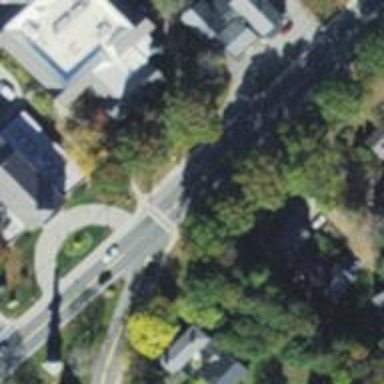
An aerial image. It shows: Marked crossing with lines on the road.